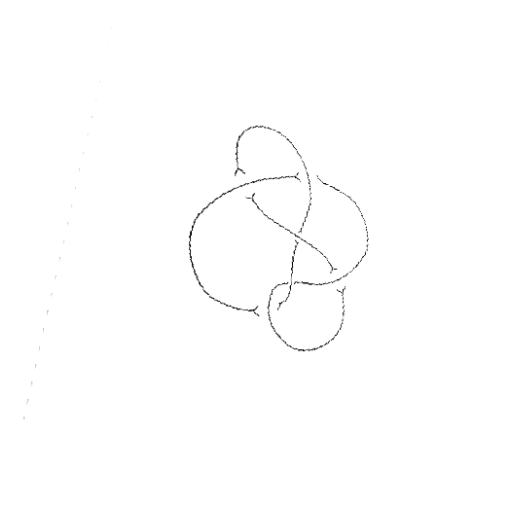
Crossing number: 6